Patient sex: M
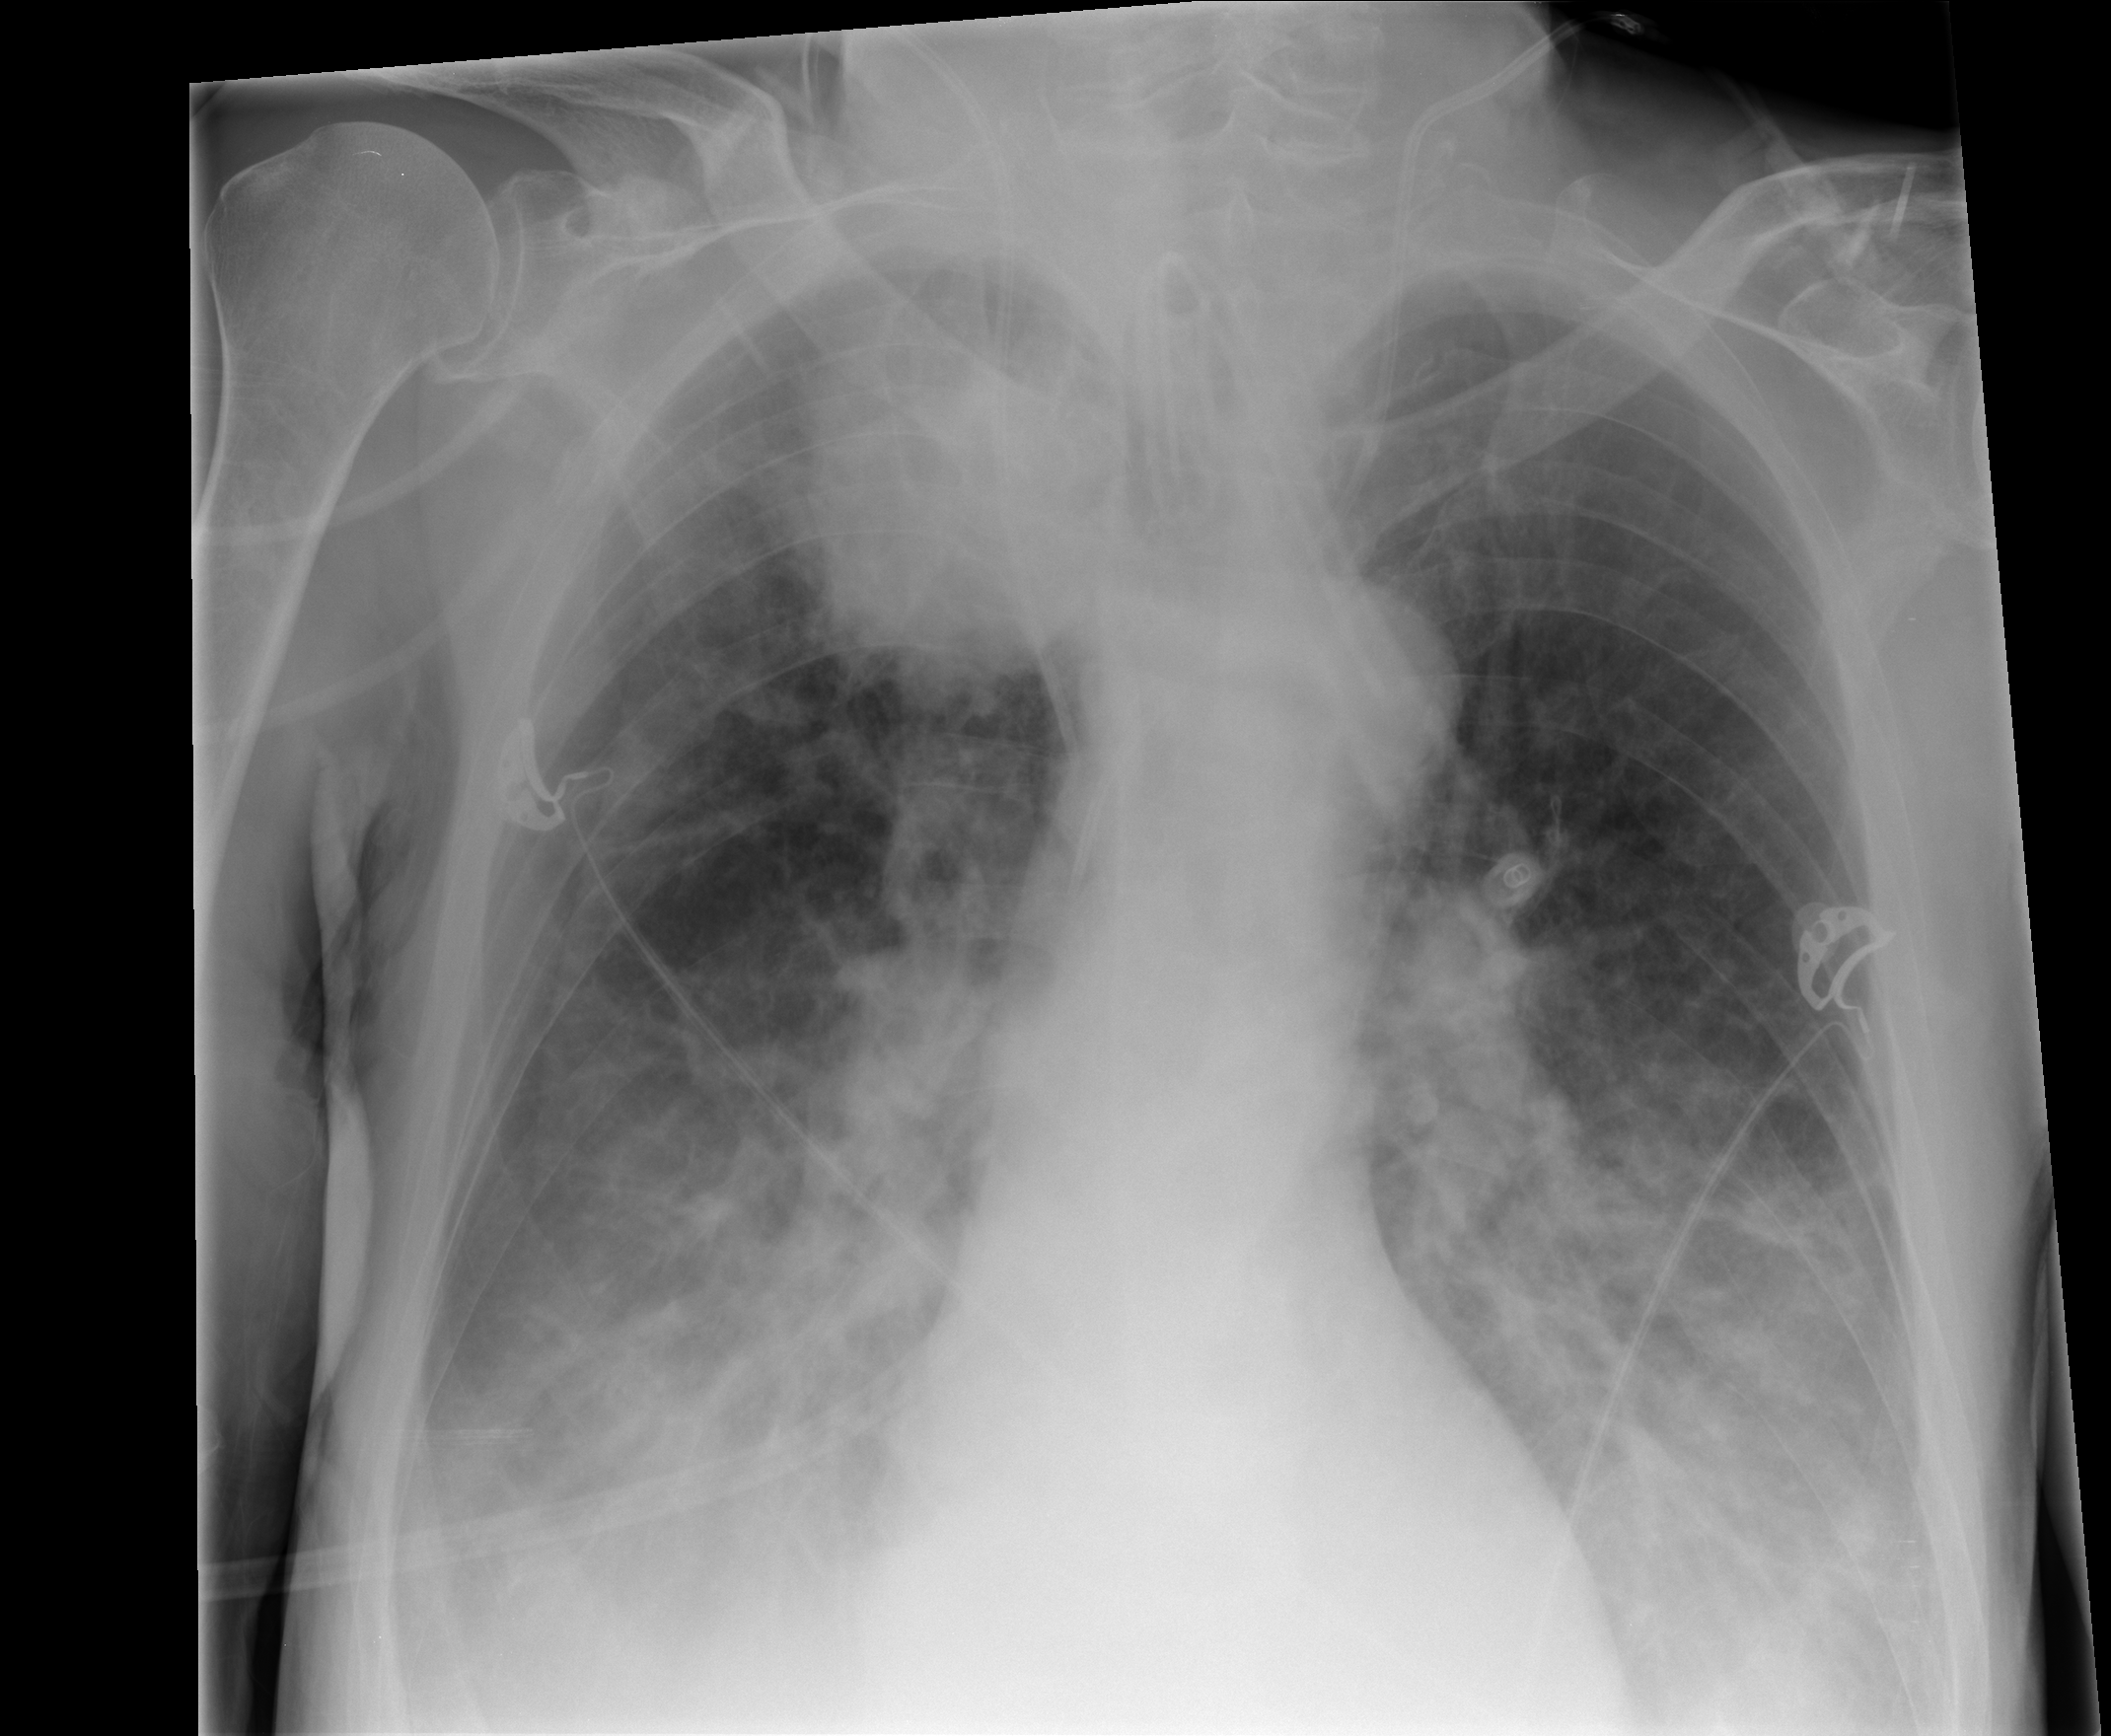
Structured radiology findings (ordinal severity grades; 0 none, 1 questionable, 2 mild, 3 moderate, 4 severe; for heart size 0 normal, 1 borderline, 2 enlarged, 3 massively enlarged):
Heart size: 0
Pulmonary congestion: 2
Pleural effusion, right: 2
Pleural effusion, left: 2
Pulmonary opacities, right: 0
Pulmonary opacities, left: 0
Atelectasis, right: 2
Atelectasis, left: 2